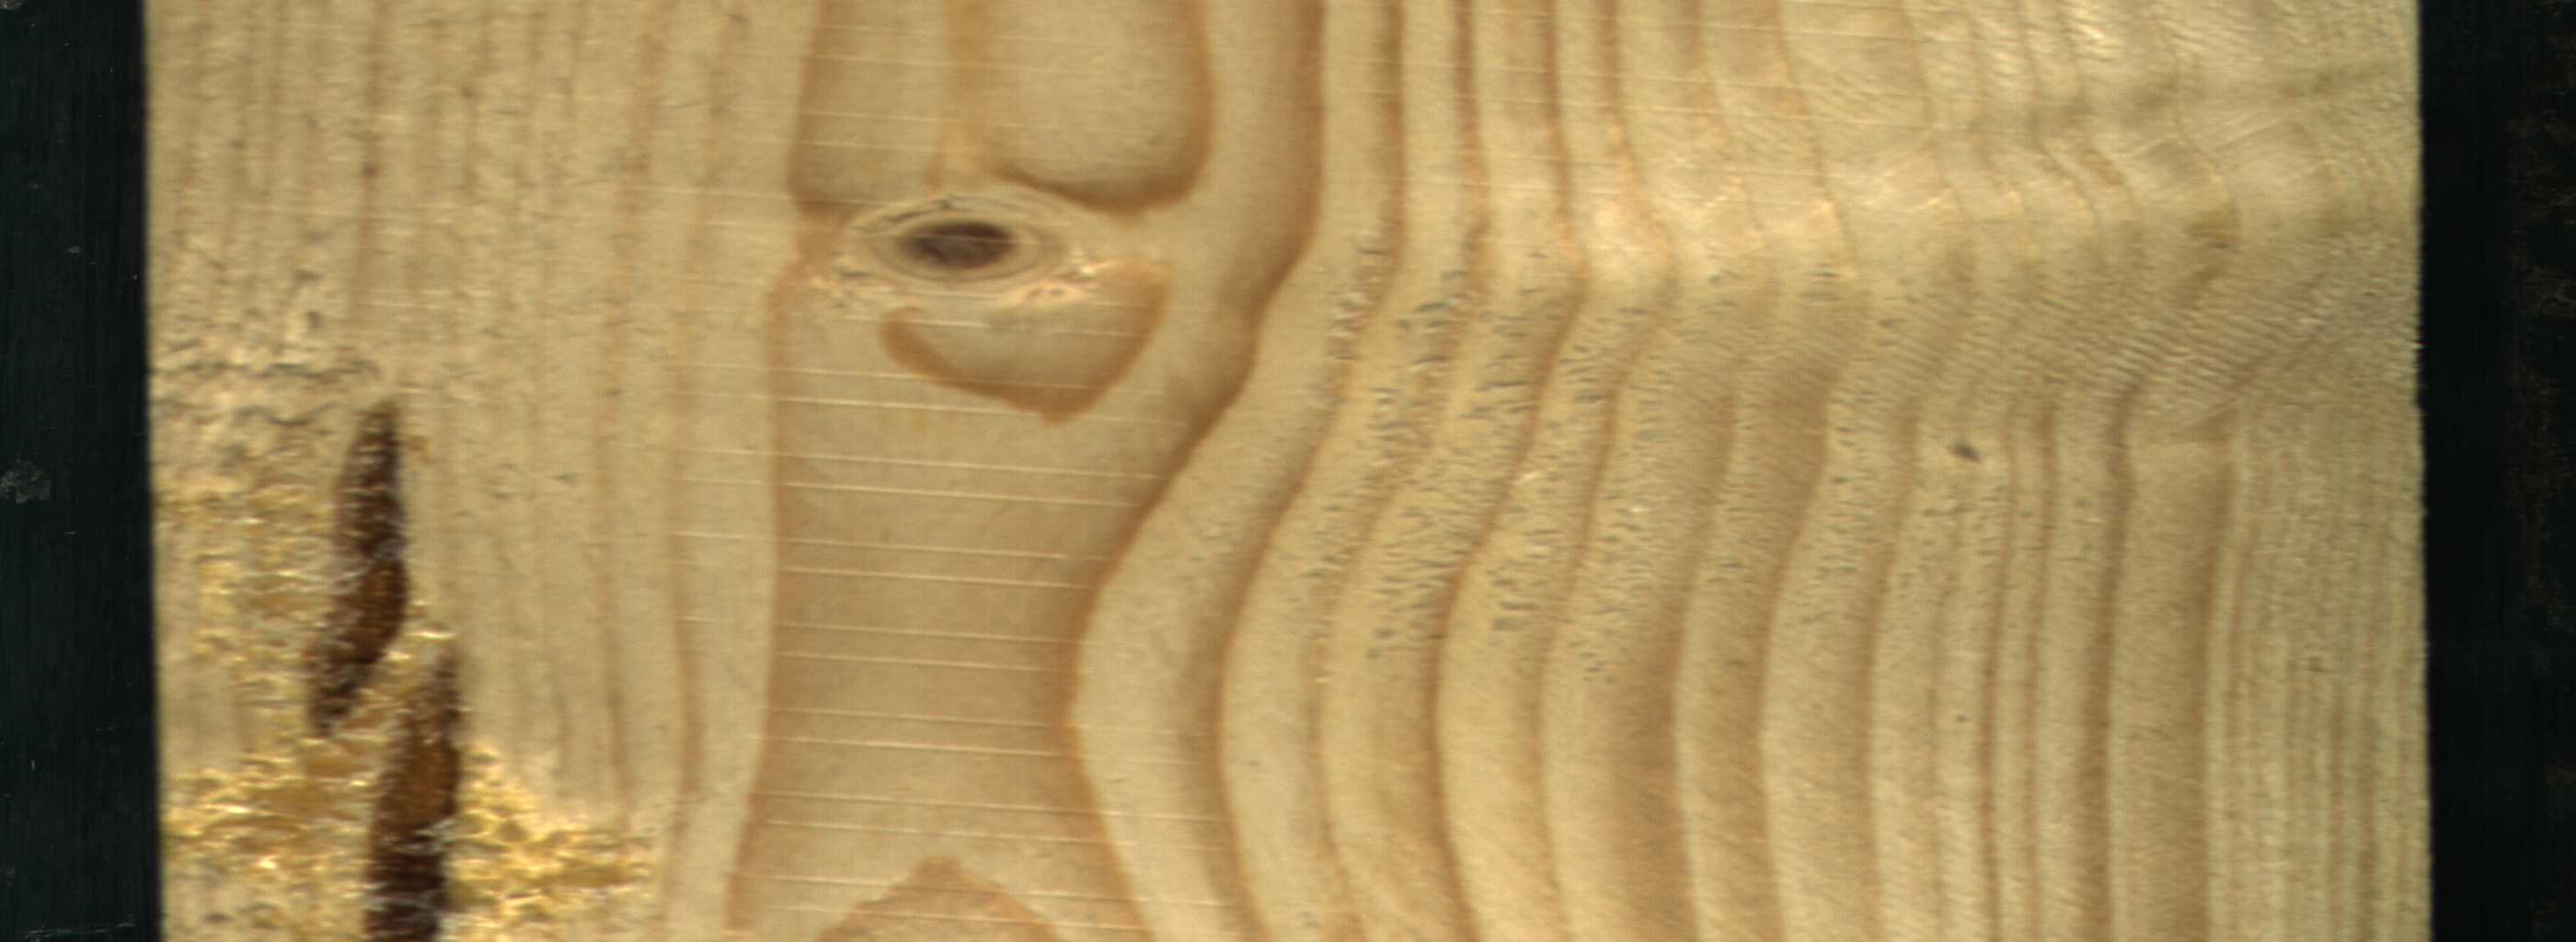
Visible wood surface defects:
resin
Live_Knot